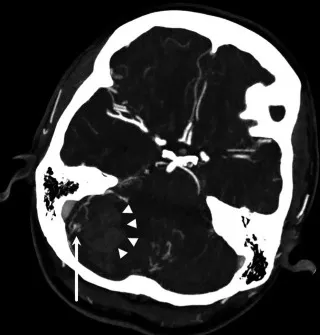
Case presentation. (A) Computed tomography angiography axial cut showing cerebral hematoma on the right-hand side (arrowheads) and associated arteriovenous malformation (AVM) nidus (arrow).
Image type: radiology (ct)